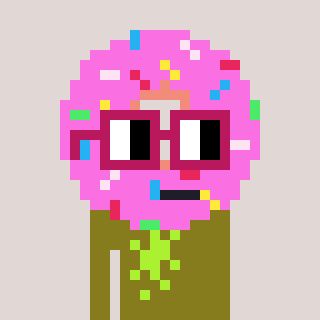
a pixel art character with square dark red glasses, a doughnut-shaped head and a gunk-colored body on a warm background